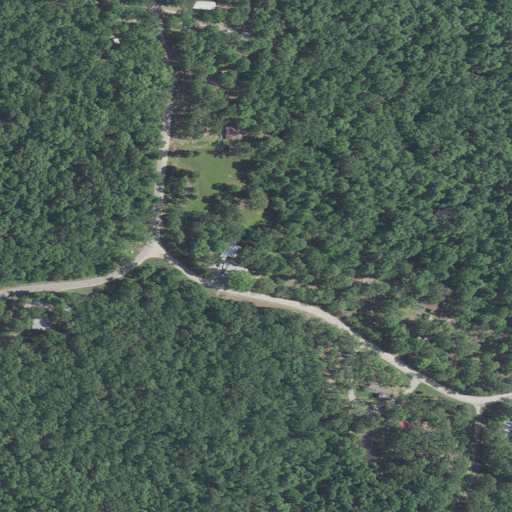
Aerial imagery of ridge(s) in Missouri named Lone Star Ridge containing deciduous forest, open development, and low intensity development